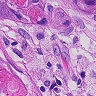
Metastatic tissue present: yes